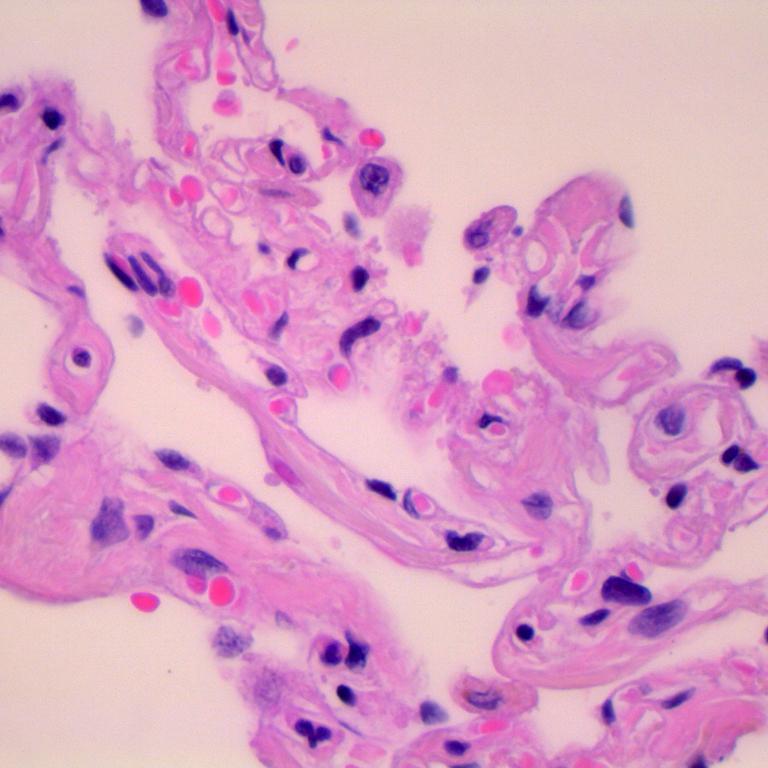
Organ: lung
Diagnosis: benign